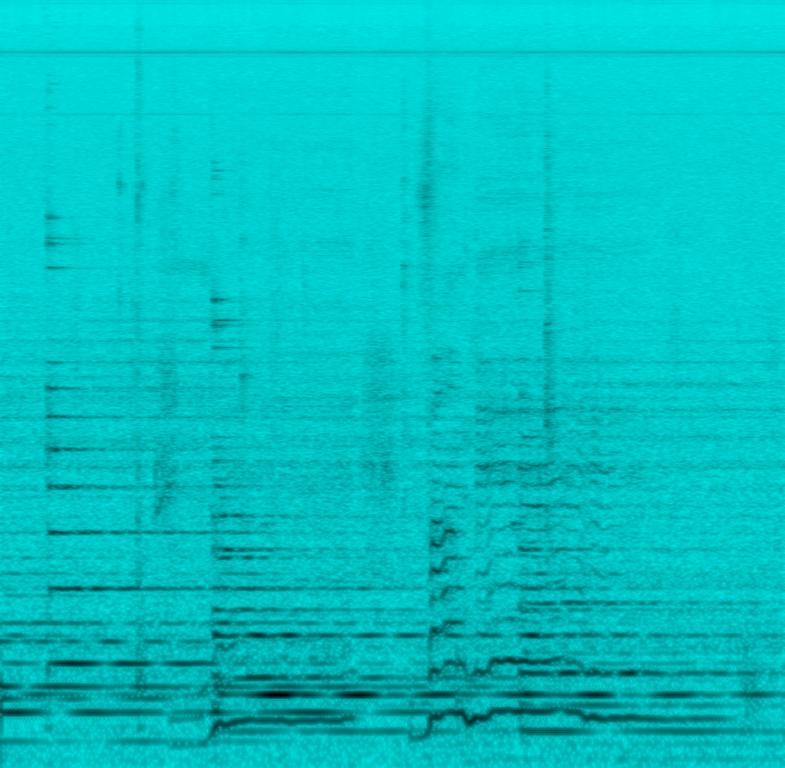
A male vocalist sings a soft melody in a foreign language. The tempo is slow with a piano harmony . The vocals are soft and subdued with ambient background sounds. The song is simple, mellow , melancholic and soft. This song is soft pop.